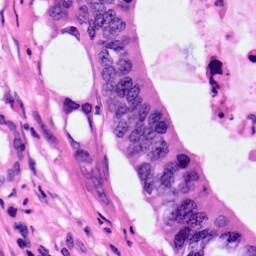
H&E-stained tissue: Pancreatic